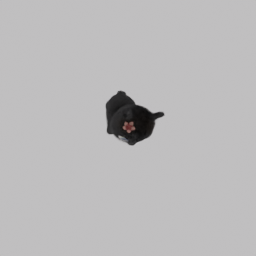
Label: animals